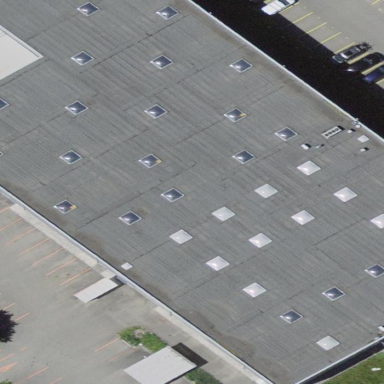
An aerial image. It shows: Commercial building.